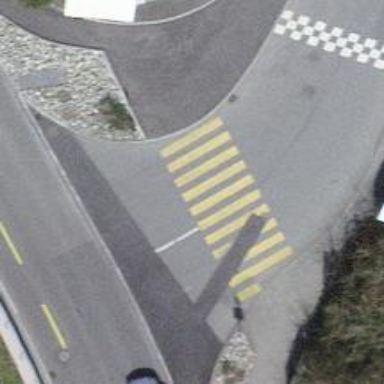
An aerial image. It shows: Zebra crossing on footway.